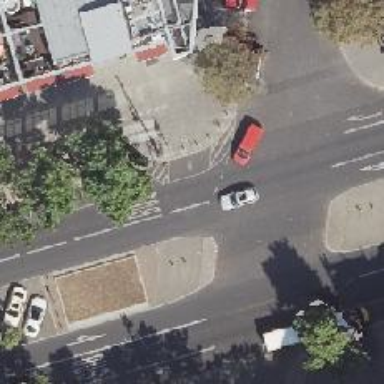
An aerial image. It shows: Unmarked crossing on the road.